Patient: sex M, age 52
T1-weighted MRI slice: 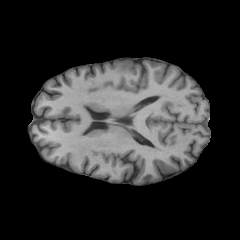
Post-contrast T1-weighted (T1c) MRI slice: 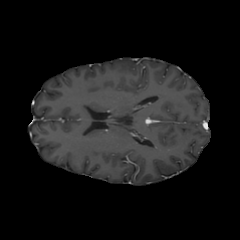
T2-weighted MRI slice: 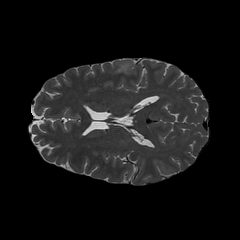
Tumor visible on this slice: yes
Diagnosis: Astrocytoma, IDH-wildtype
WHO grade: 3